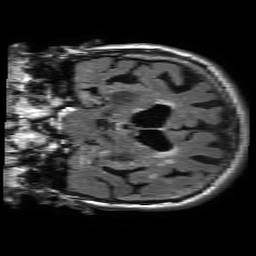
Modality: FLAIR
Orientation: coronal
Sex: female
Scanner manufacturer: philips
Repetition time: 11 s
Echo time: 0.125 s